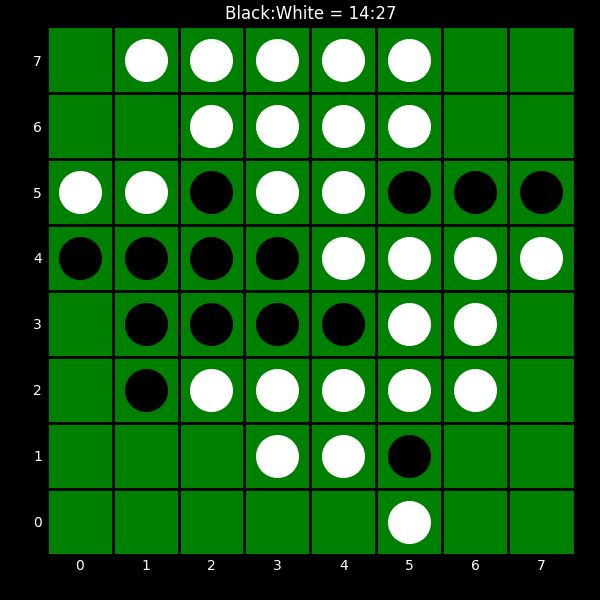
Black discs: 14
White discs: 27